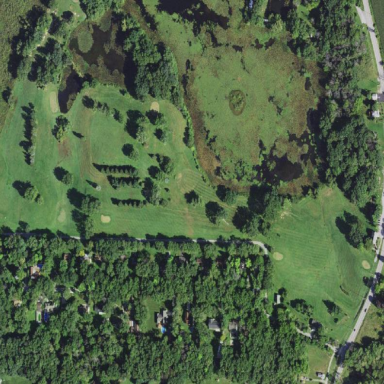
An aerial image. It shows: Golf course.